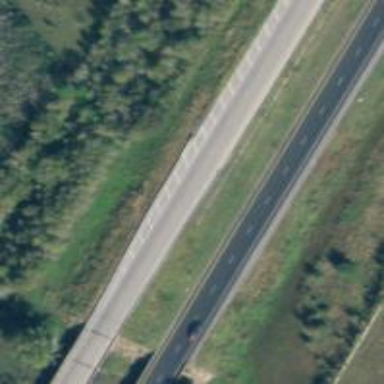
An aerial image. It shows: Expressway.